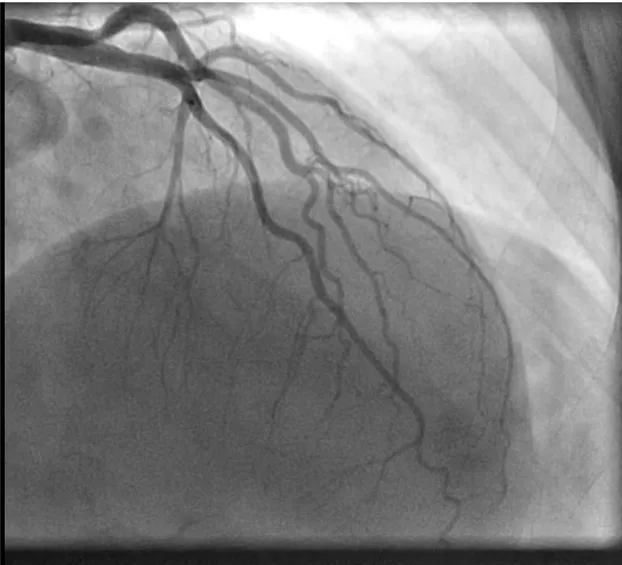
(A) Coronary angiogram showing left coronary artery circulation with a non-occlusive lesion in proximal left circumflex artery.
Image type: radiology (x_ray)